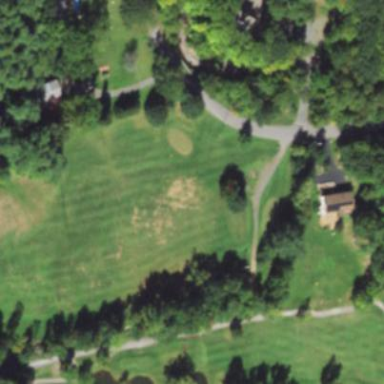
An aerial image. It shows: Driving range for golf on grass.